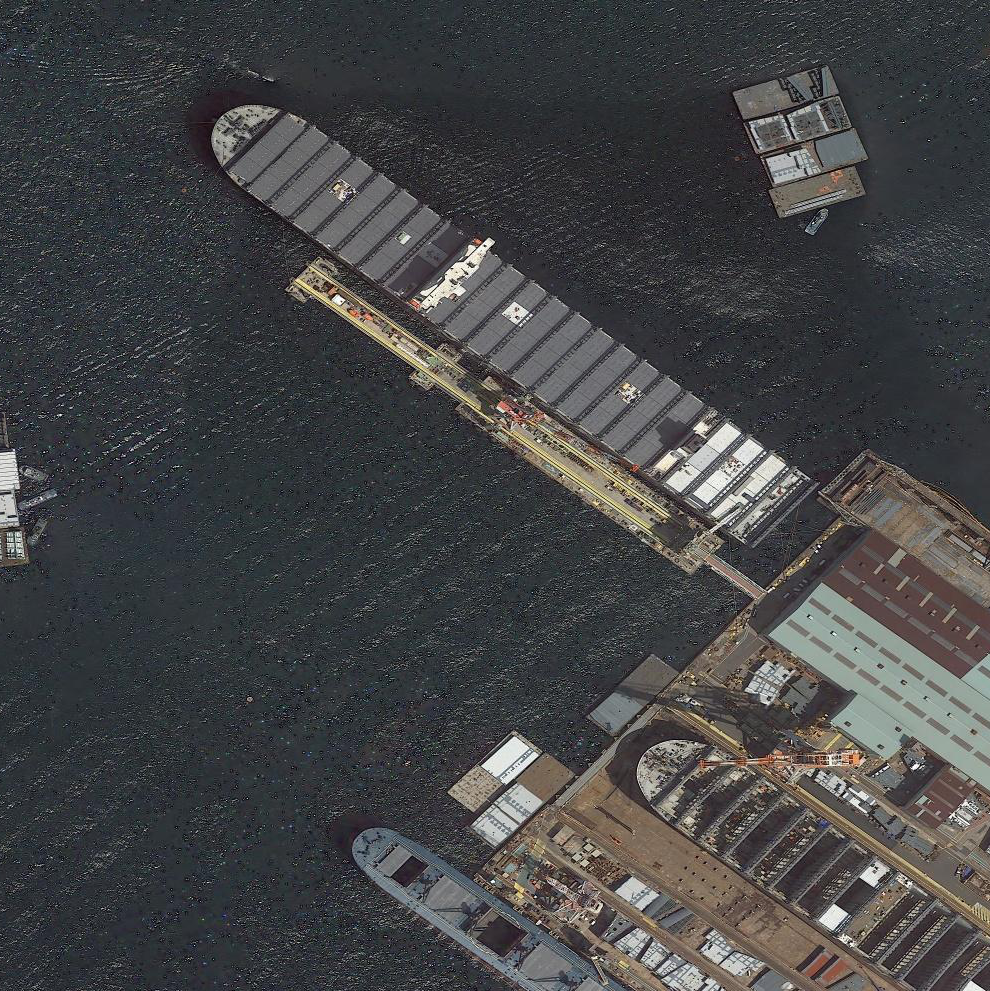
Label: civil